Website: macys
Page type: review-order
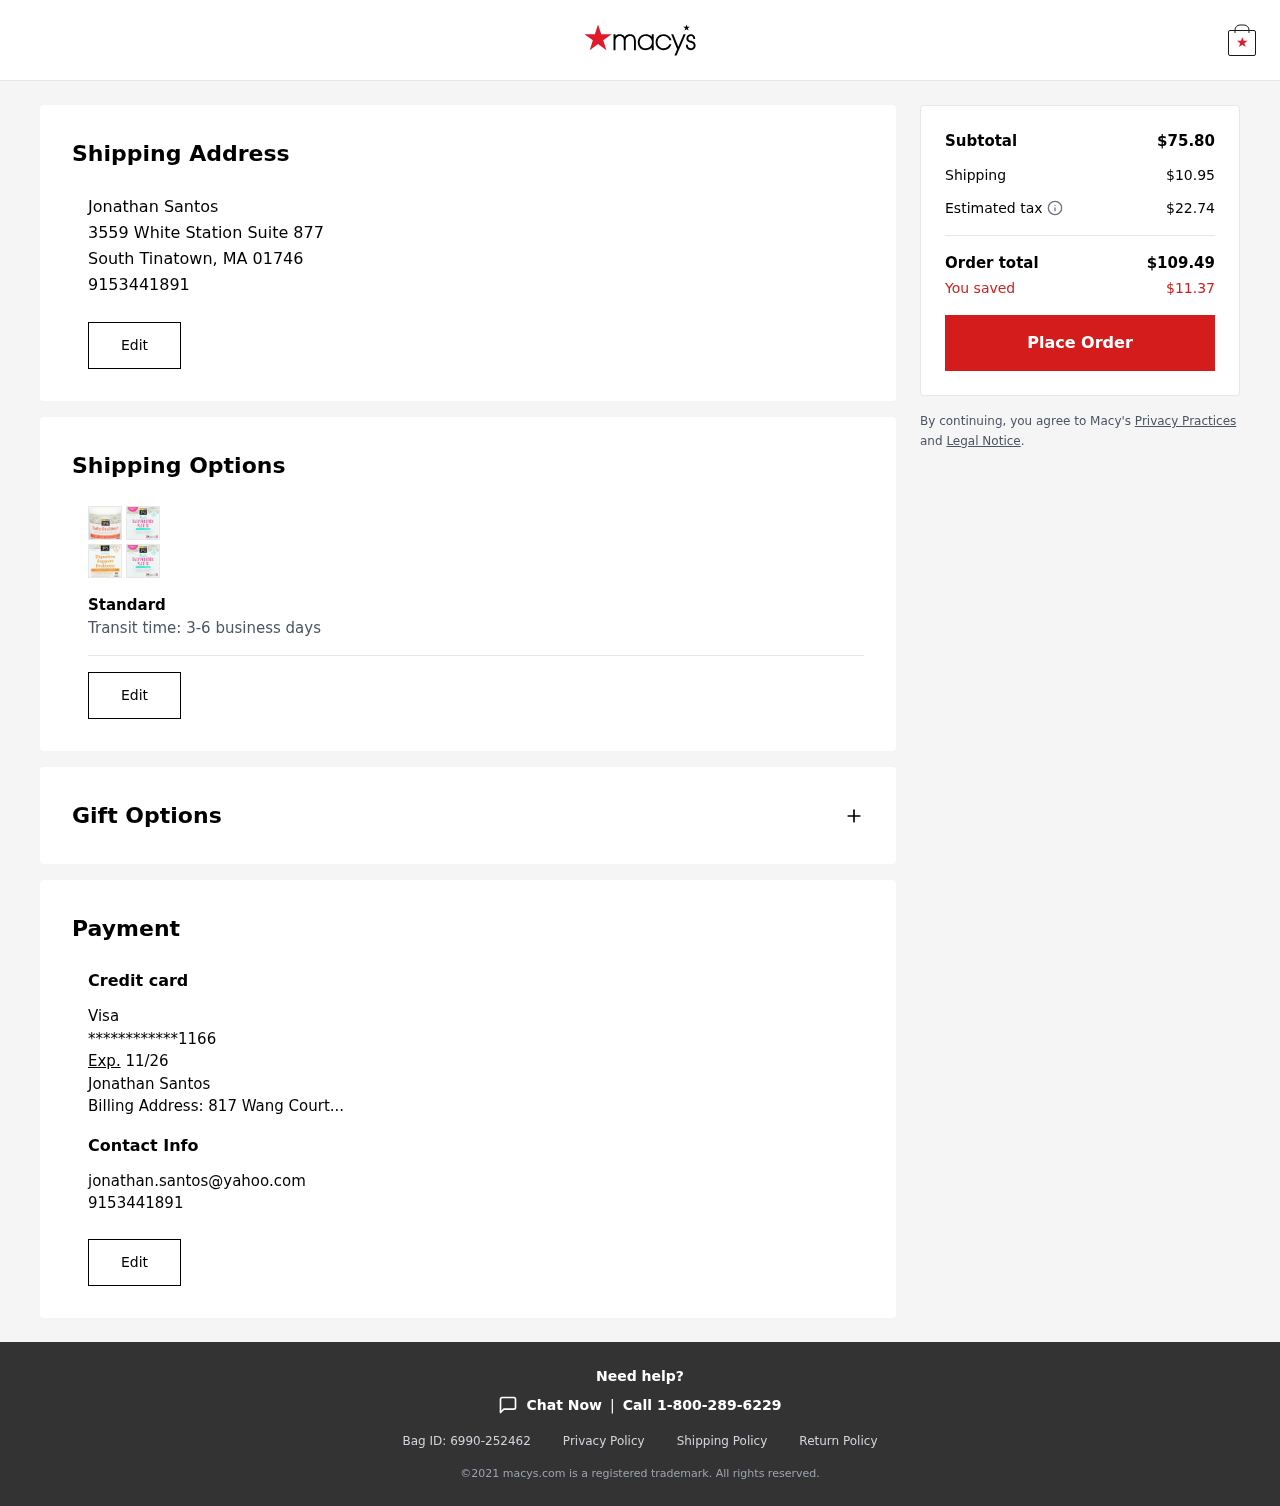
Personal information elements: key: PII_CARD_EXPIRY
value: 11/26
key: PII_CARD_LAST4
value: ************1166
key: PII_CARD_TYPE
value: Visa
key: PII_EMAIL2
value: jonathan.santos@yahoo.com
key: PII_FULLNAME
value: Jonathan Santos
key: PII_FULLNAME2
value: Jonathan Santos
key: PII_PHONE
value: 9153441891
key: PII_PHONE2
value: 9153441891
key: PII_STREET
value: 3559 White Station Suite 877
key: PII_STREET2
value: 817 Wang Court...
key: PII_CITY_STATE_ZIP
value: South Tinatown, MA 01746
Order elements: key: ORDER_SUBTOTAL
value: $75.80
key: ORDER_SHIPPING_COST
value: $10.95
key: ORDER_TAX
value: $22.74
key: ORDER_TOTAL
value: $109.49
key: ORDER_SAVINGS
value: $11.37